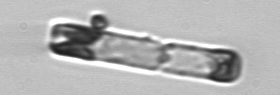
Label: Guinardia_delicatula